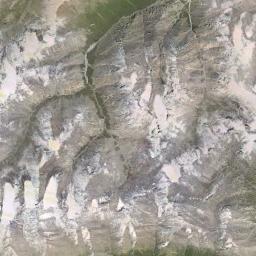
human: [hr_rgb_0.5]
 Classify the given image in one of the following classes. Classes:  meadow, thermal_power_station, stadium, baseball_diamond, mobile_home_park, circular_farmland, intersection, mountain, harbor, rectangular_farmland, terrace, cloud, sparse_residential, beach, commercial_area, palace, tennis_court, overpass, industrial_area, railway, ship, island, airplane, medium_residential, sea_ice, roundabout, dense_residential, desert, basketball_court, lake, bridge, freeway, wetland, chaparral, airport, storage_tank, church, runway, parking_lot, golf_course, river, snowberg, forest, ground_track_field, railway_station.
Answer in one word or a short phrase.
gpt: snowberg